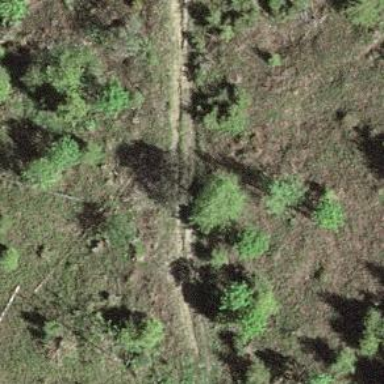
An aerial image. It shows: Track with very rough surface.